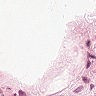
Metastatic tissue present: no